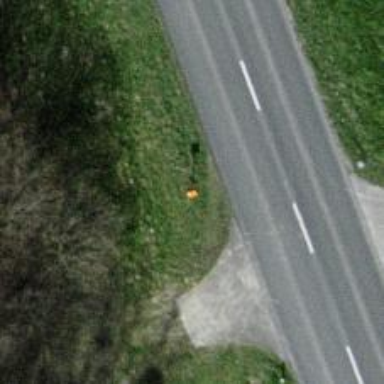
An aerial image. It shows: Pole with roofed pipeline marker.